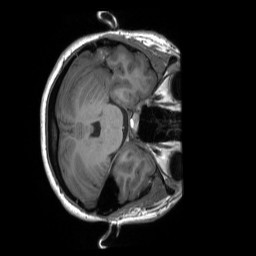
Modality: T1w
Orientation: axial
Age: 19
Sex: female
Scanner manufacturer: siemens
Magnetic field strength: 3 T
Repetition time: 2.3 s
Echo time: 0.00232 s